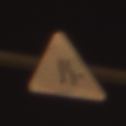
Verkehrszeichen: EinseitigVerengteFahrbahnRechts
Umgebung: Outdoor, Urban
Tageszeit: Night
Wetter: Clear
Licht: Artificial
Jahreszeit: NotSpecified
Kontrast: HighContrast